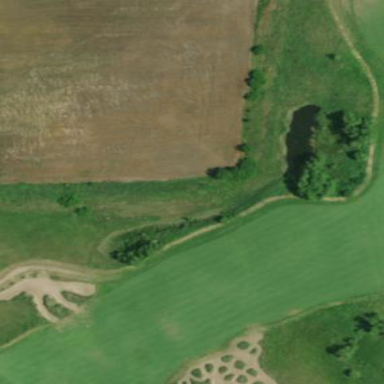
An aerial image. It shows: Golf fairway in the image.